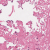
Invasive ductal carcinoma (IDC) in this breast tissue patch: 1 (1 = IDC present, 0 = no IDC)